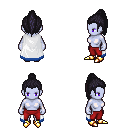
a pixel art fantasy rpg character, female body template, dark elf, purple skin, white trimmed cape, red pants, raven long topknot hairstyle, gold boots, four views (front, back, left, right), 2x2 character sprite sheet, small pixel art, hard edges, no anti-aliasing